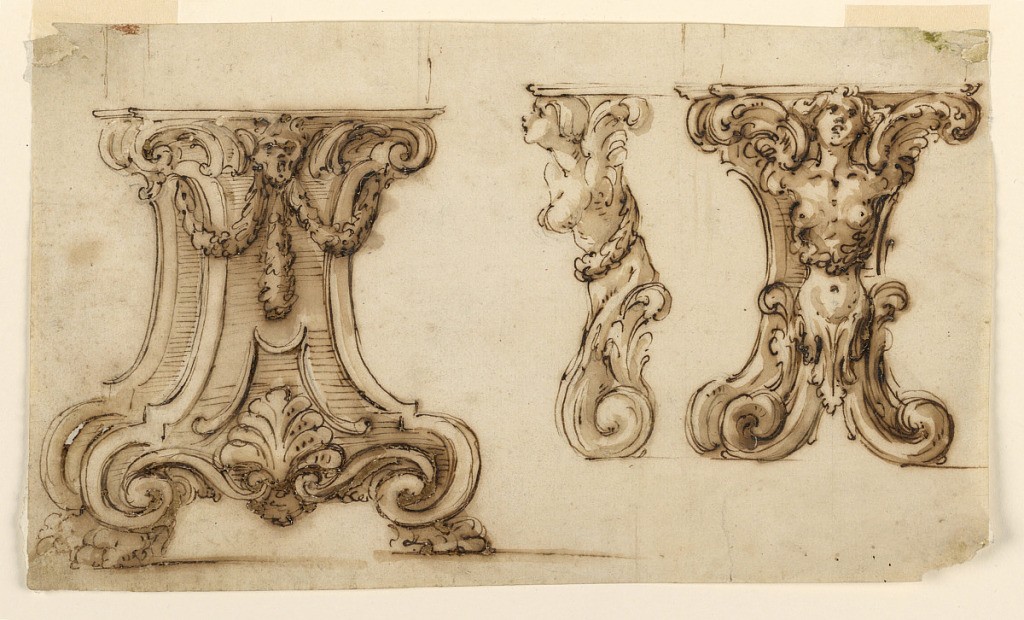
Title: Projects for a pedestal and a console
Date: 1700–1750
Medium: Black chalk, pen, ink, sepia wash, paper
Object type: Drawing
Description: At left: the pedestal: slighly obliquely shown. A narrower section is in front of a wider one. They have volutes at the bottoms and are supported by claw feet. A mark between scrolls and in the center of festoon is in the top center. At right: front view of a festoon showing a harpy with fish tail and legs before a pedestal. The harpy is shown in profile as a detail in the center.